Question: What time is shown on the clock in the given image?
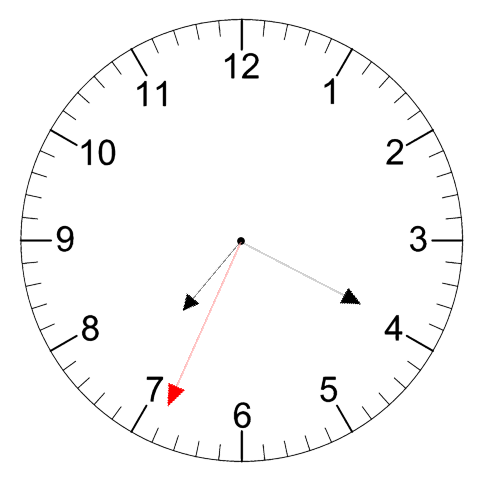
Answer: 07:19:34